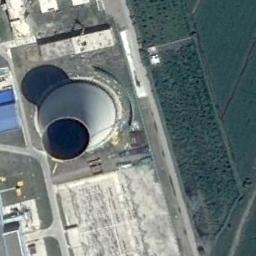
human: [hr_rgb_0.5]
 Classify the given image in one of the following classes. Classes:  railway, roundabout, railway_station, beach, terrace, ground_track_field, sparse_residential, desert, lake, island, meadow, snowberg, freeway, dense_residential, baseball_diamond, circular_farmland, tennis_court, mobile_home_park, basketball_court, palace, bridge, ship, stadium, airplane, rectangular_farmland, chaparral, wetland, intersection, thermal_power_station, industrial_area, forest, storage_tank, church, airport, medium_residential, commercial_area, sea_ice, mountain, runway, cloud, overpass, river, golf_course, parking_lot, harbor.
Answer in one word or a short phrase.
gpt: thermal_power_station